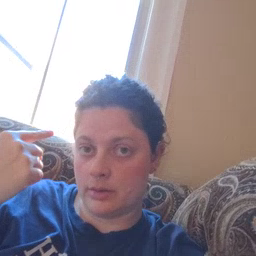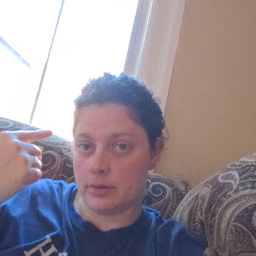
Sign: black